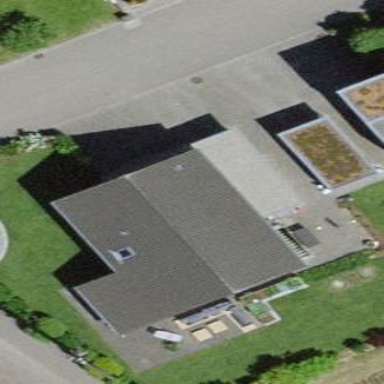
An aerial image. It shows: Detached building.